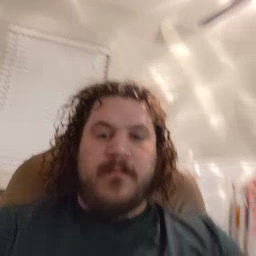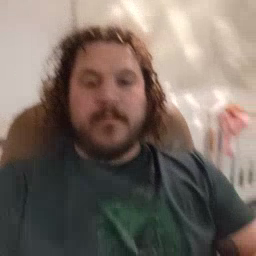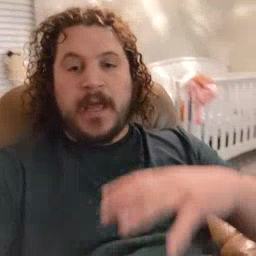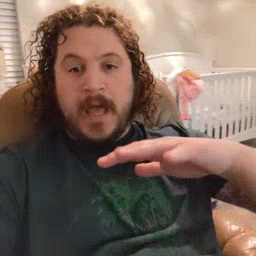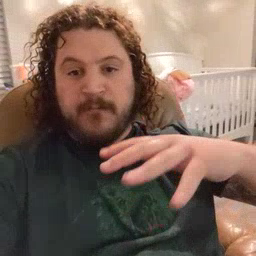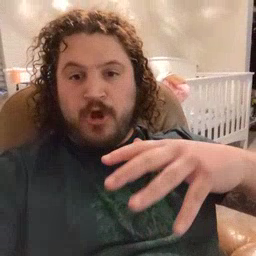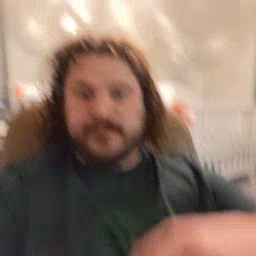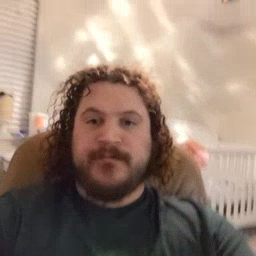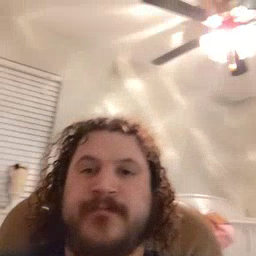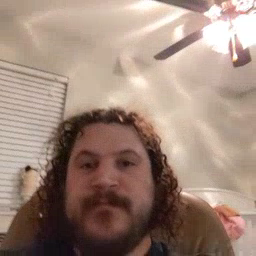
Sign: helicopter